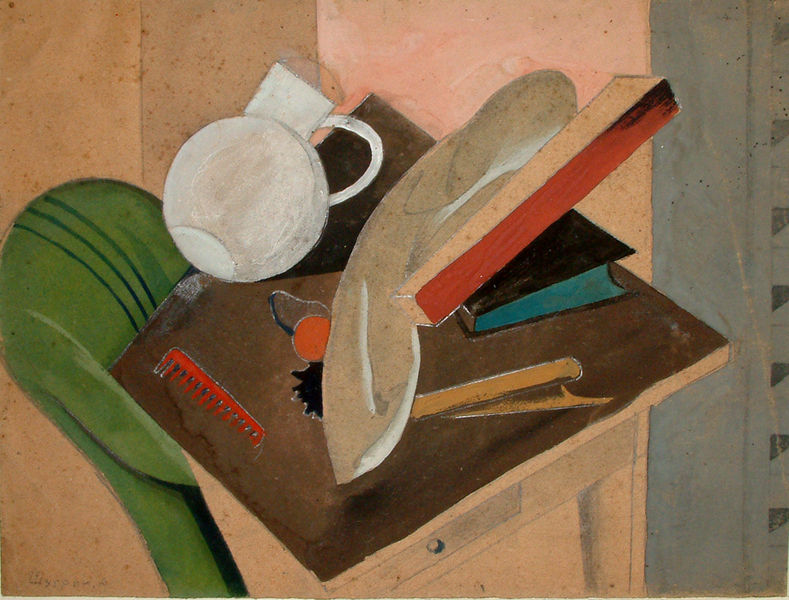
Titel: Still Life, Still Life
Künstler: Anatolii Shugrin
Standort: Amherst (Massachusetts, USA)
Institution: Mead Art Museum, Amherst College
Schlagwörter: beige, grau, grün, blue, chair, red, white, window, black, expressionismus, gouache, green, grey, interior, modern, painting, seat, table, wall, woman, cupboard, pink, brown, pot, vase, wood, orange, view, drawing, paper, color, cubist, glasses, books, desk, leaning, sculpture, shelf, door, abstract, still life, rot, walls, coloured, watercolor, colorful, lines, book, chest, cup, drawers, mug, towel, stripes, picasso, cubism, modernist, paint, stripe, stilleben, contrast, tan, still, round, balance, jug, pitcher, cabinet, collage, angle, ball, bowl, snake, shape, weiß, buch, braun, tisch, knife, comb, pages, fan, block, furniture, blade, bread, jar, milk, objects, binder, point of view, papier colle, drawer, slant, slanted, value, mixed, still live, stil, kanne, green blue red, raisor, kamm, kurg, leiste, messer, klappmesser, brett, tisch kamm, baguette, tischplatte, razor, shaving brush, cub, dup, knob, table top